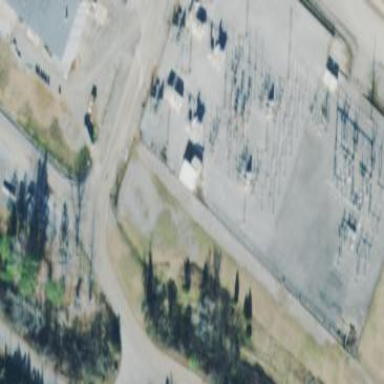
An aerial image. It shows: Outdoor industrial substation.